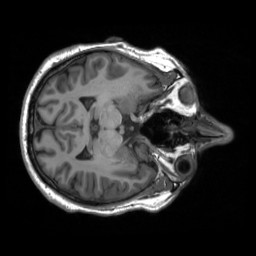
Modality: T1w
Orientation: axial
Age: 56
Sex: male
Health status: ill
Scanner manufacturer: siemens
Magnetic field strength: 3 T
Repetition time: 2.3 s
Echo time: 0.00201 s